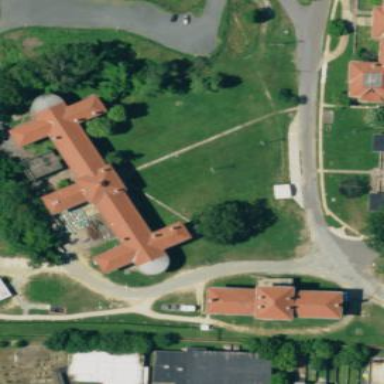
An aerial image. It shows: Historic hospital building.